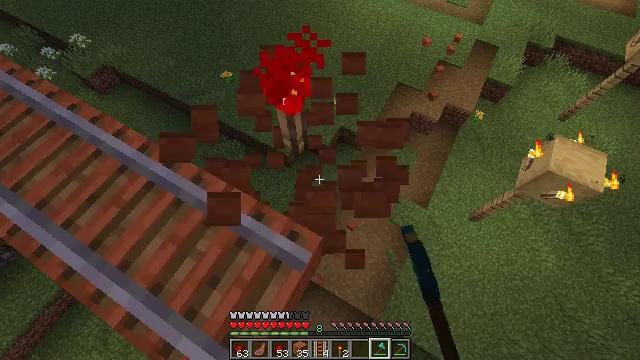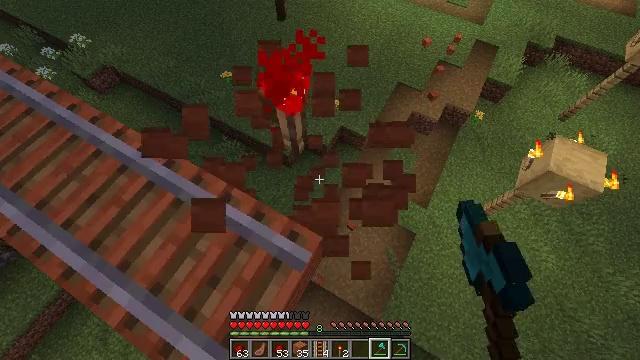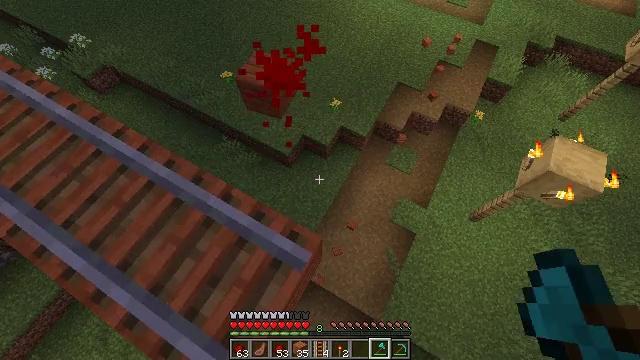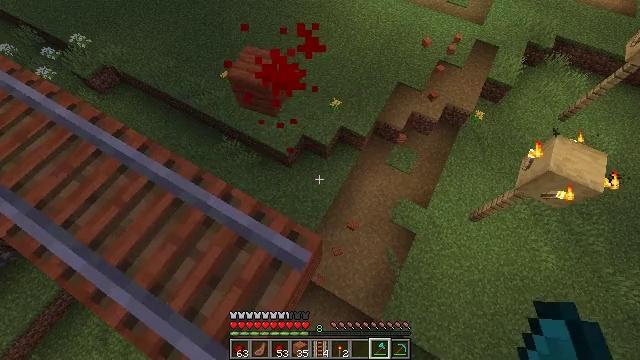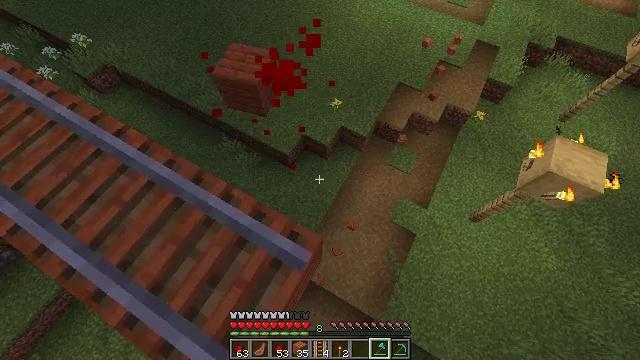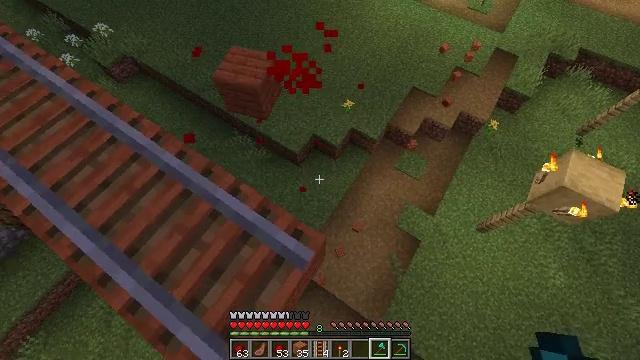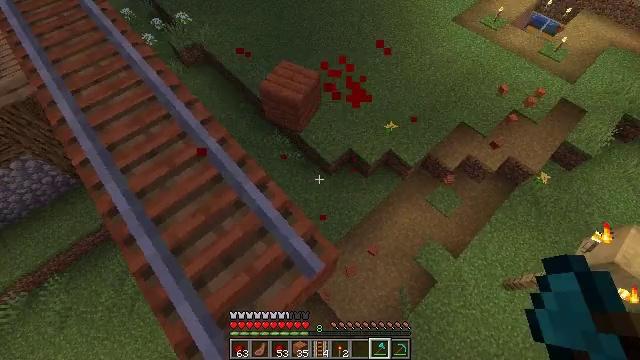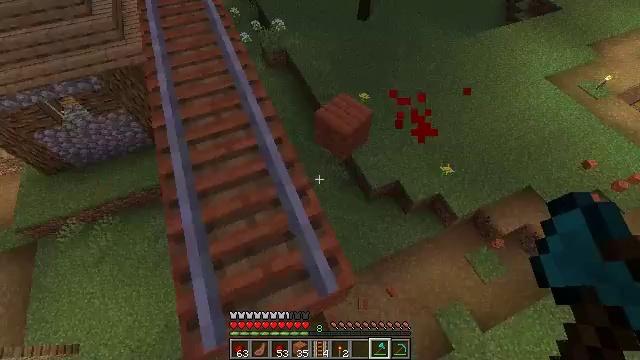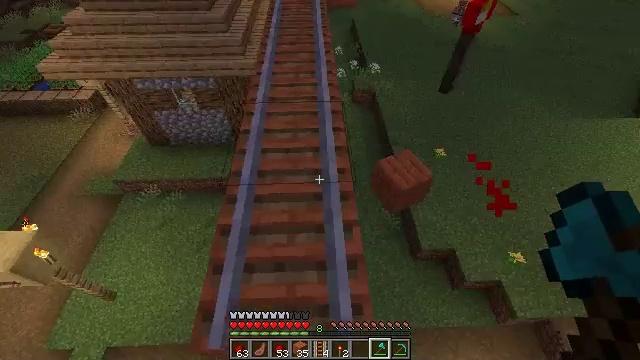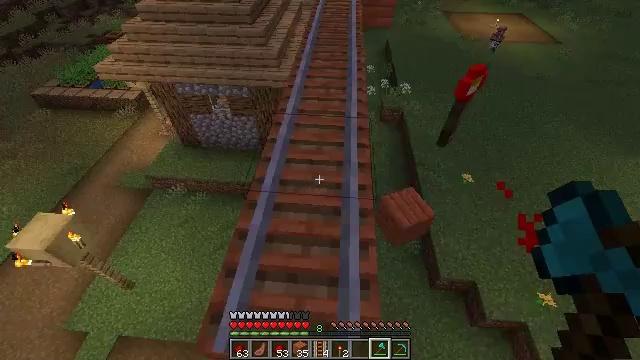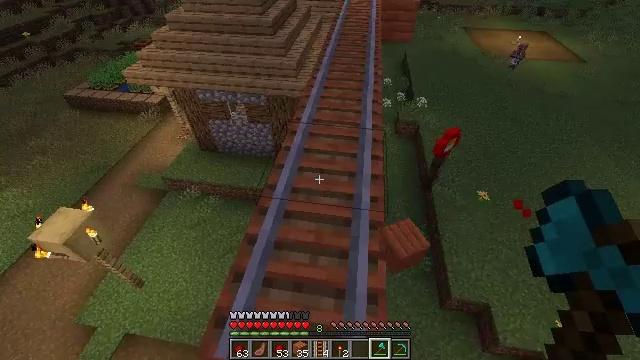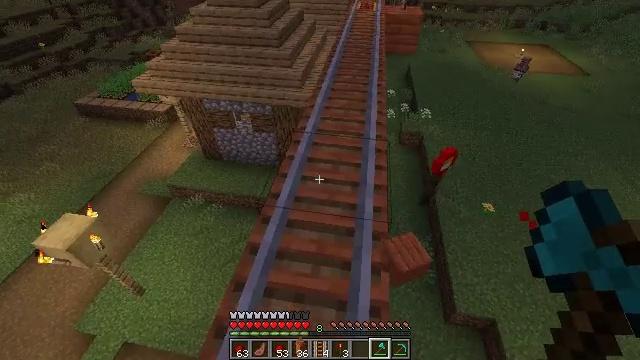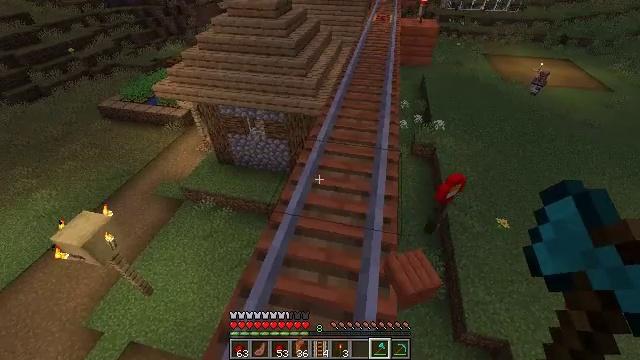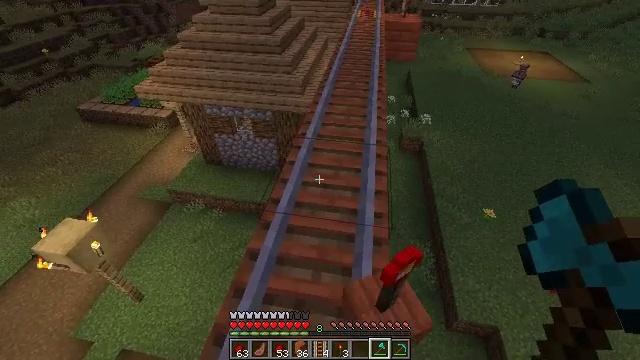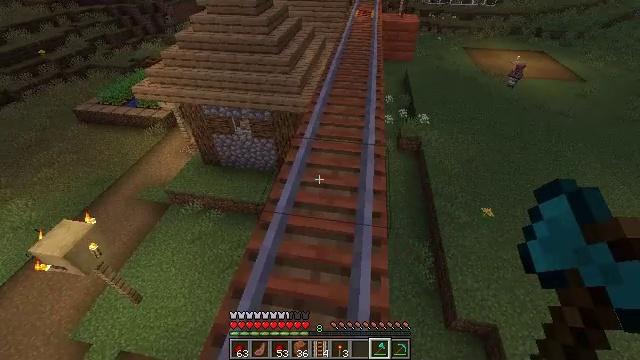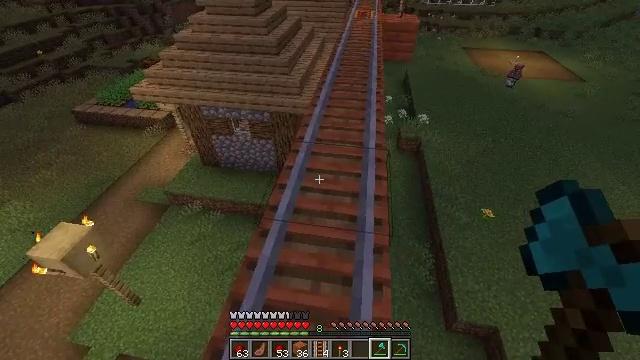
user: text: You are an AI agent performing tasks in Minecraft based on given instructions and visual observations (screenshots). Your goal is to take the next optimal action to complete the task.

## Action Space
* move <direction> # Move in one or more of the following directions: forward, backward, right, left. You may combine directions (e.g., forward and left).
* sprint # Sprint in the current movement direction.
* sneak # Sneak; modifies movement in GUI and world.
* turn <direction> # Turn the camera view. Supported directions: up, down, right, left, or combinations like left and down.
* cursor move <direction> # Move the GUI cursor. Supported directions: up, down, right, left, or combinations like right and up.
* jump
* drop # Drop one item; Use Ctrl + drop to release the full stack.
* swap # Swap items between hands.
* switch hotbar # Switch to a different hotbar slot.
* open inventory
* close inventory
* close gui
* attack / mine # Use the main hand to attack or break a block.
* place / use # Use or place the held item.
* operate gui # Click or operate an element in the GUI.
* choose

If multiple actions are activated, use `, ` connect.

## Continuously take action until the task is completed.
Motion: motion action
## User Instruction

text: Attack the villager.
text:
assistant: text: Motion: attack / mine
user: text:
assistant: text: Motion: attack / mine
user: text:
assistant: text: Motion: attack / mine
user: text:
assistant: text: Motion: attack / mine
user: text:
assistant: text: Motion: turn left, attack / mine
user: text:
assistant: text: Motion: turn left and up, attack / mine
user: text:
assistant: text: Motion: turn left and up
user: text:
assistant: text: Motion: turn left and up
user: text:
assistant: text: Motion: turn left and up
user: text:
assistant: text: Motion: turn left and up
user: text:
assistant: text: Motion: turn left and up
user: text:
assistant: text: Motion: turn left and up
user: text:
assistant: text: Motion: turn right
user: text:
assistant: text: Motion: no_op
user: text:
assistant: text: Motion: move forward
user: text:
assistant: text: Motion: move forward
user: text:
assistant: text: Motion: move forward
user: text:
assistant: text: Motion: move forward, turn right
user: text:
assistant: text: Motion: move forward, turn right
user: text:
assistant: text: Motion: move forward
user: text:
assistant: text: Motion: move forward
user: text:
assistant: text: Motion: move forward, turn up
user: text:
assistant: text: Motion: move forward, sprint
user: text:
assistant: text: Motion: move forward, sprint
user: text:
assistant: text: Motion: move forward, sprint
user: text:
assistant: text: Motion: move forward
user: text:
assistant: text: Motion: move forward
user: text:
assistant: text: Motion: move forward, sprint
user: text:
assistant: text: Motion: move forward, sprint
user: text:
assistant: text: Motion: move forward, sprint